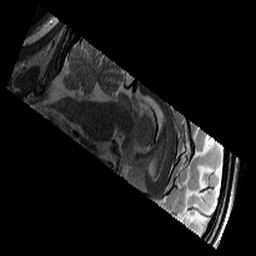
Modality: T2w
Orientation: sagittal
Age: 11
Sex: female
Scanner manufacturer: siemens
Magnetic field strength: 3 T
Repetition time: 8.46 s
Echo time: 0.067 s